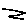
Label: zigzag